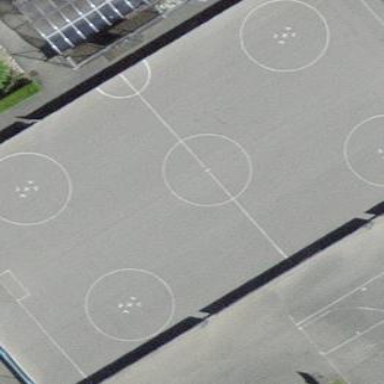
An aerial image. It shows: Asphalt hockey pitch for leisure land.